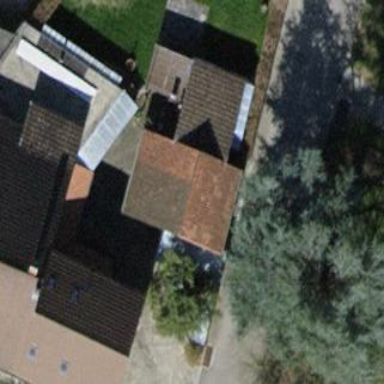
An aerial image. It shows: Shed building.